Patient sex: M
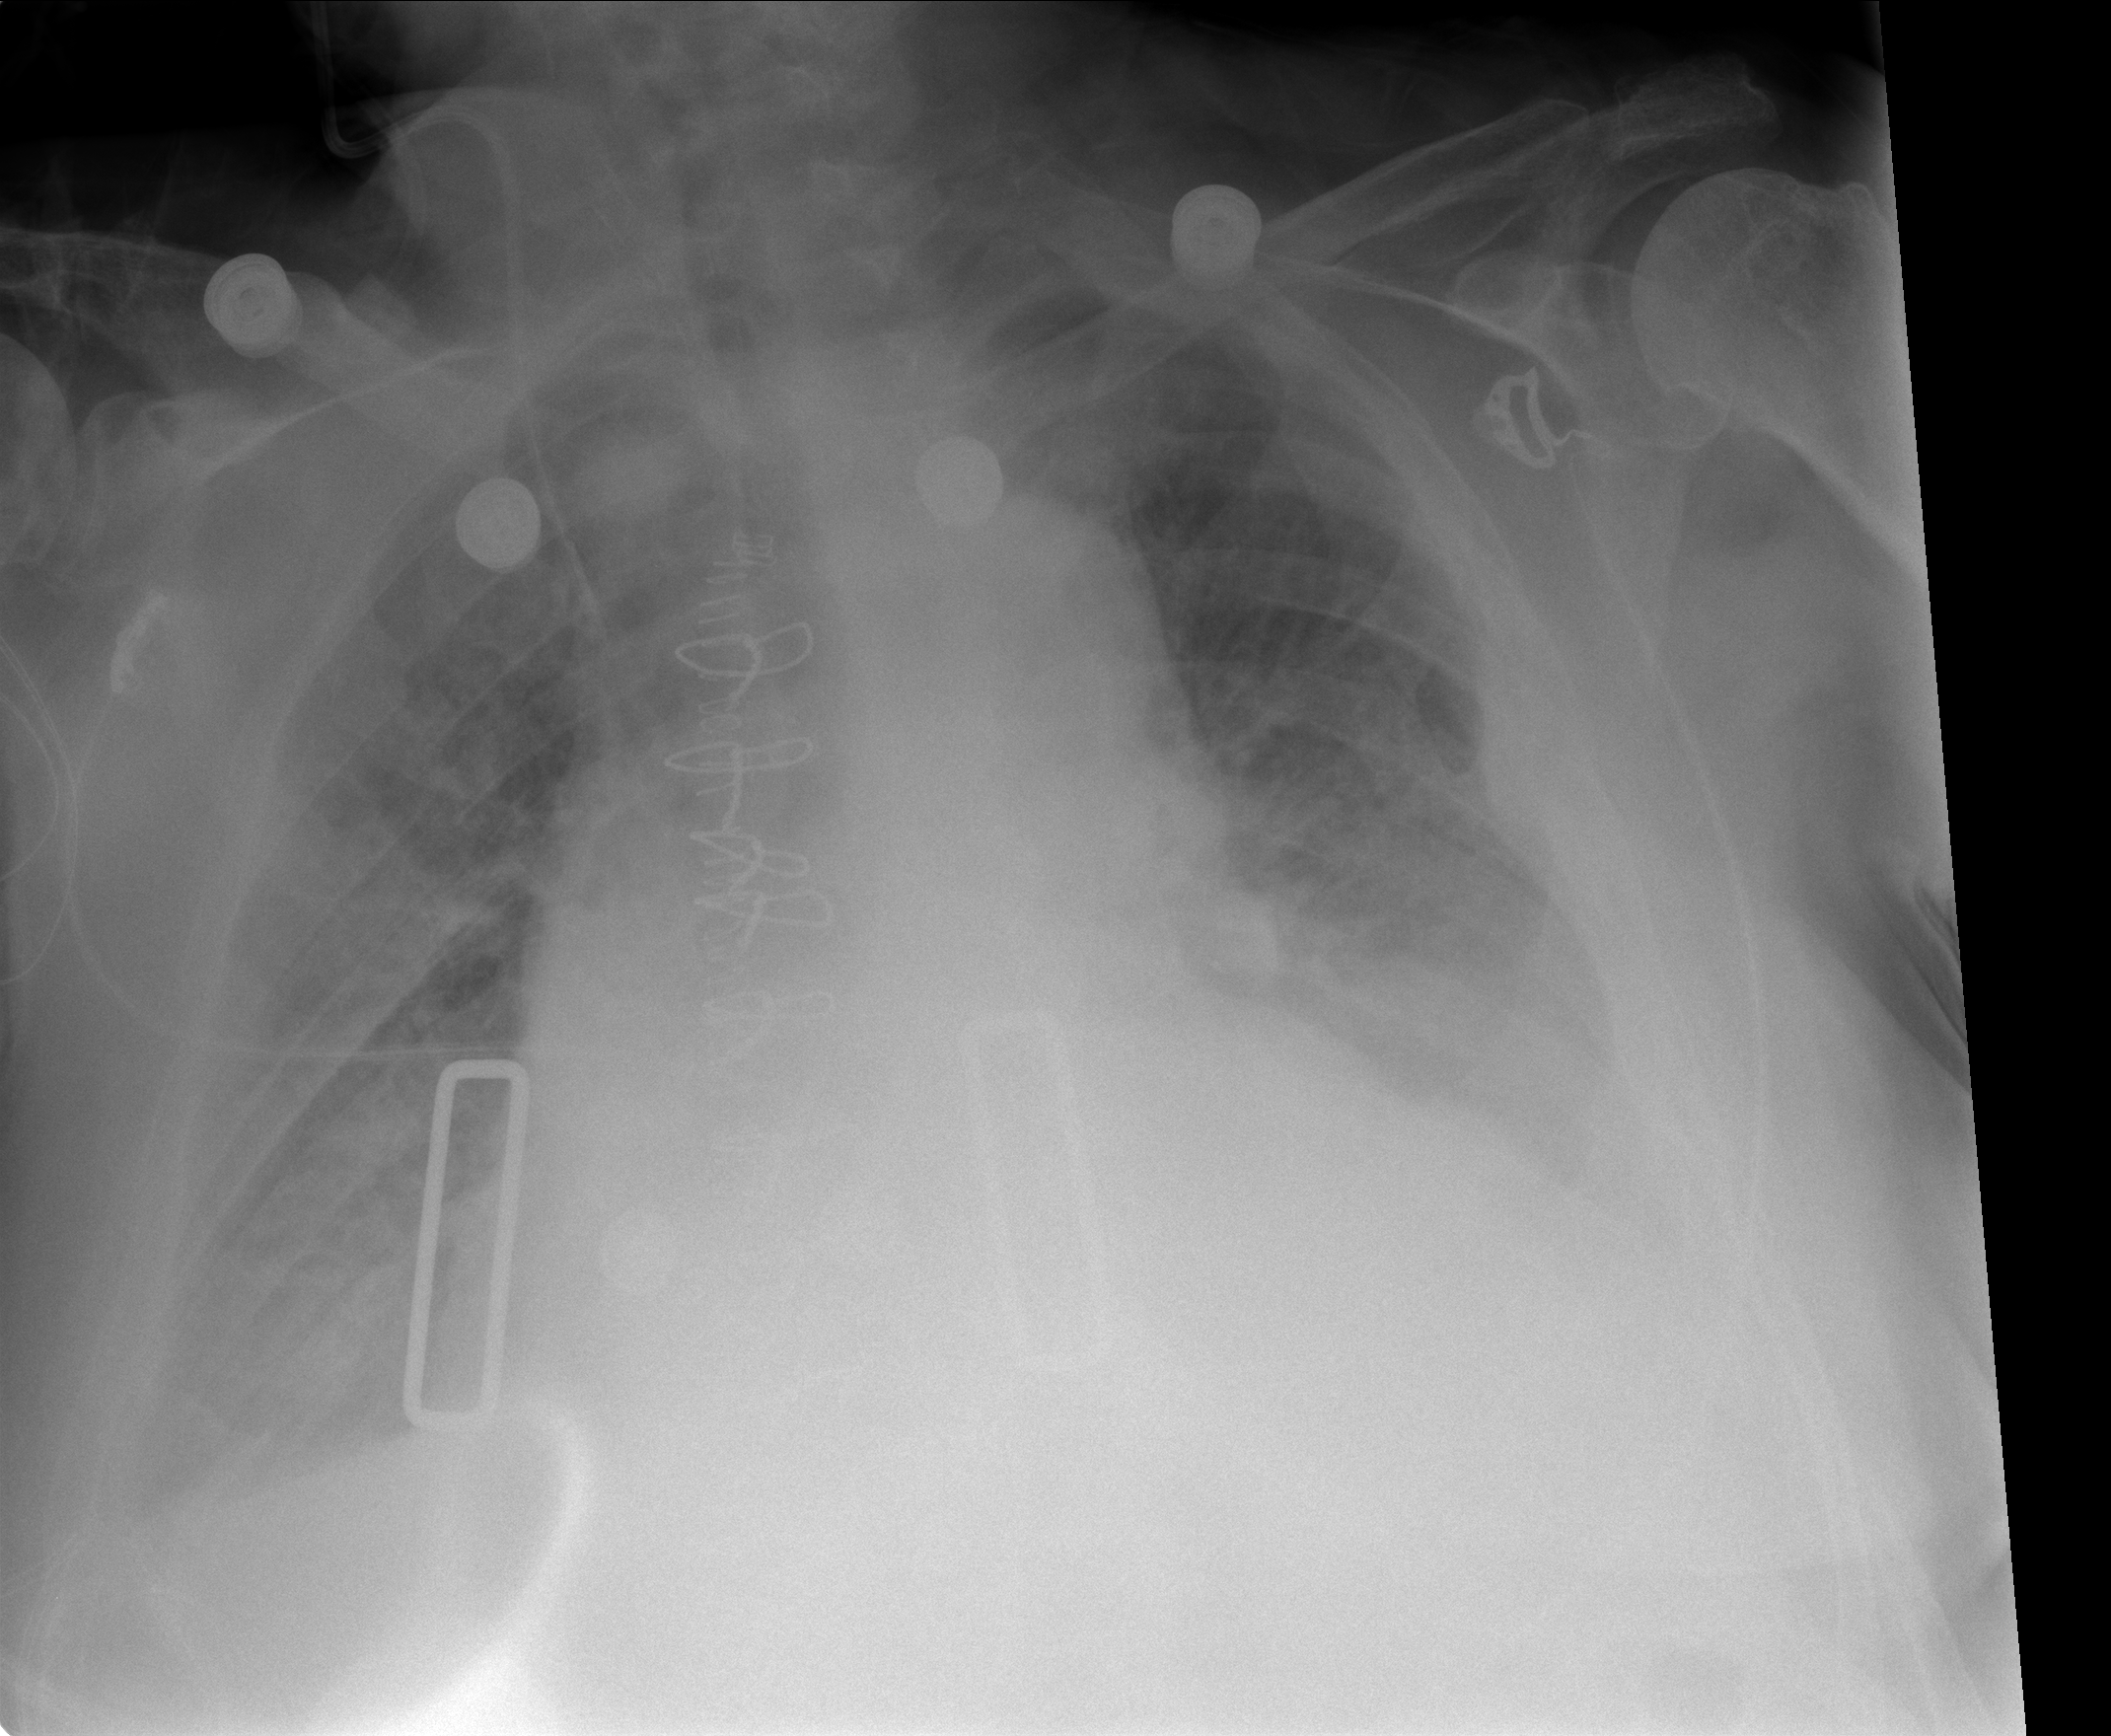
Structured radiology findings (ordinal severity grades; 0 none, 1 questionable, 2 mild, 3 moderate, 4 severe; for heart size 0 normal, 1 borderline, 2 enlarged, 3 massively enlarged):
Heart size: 2
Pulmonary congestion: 2
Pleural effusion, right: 2
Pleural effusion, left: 2
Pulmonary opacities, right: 1
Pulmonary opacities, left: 2
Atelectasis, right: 2
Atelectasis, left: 2